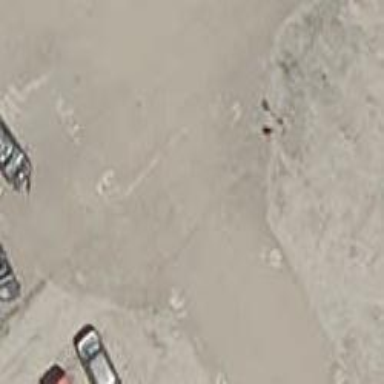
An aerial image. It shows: Parking aisle designated as service road.